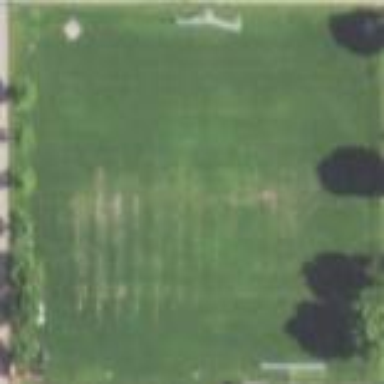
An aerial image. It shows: Recreation ground.